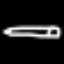
Label: pencil